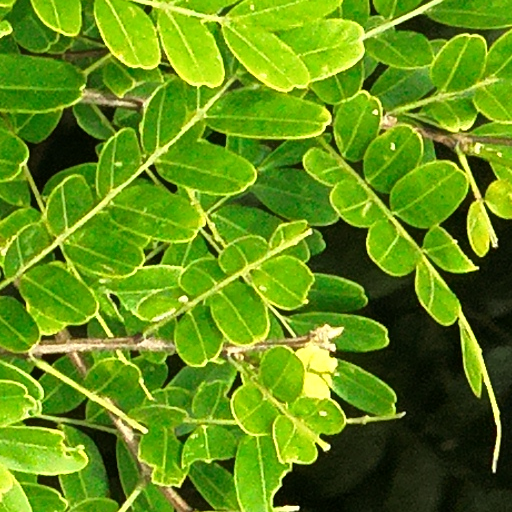
Species: Platypodium elegans
GBIF accepted scientific name: Platypodium elegans
Crown area (m\u00b2): 175.774